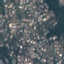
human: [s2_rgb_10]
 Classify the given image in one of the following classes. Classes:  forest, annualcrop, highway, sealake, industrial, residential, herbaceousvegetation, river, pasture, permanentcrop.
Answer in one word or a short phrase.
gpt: Residential